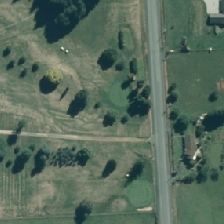
Land cover: urban_parkland